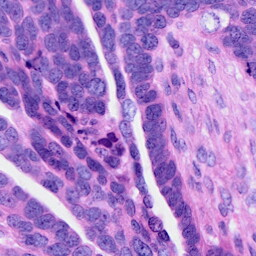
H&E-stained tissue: Ovarian